Current action and preconditions to check: trajectory_clear

Your task: For each precondition in the list above, predict whether it will hold at this action.

Consider the current scene as observed from the mobile robot's camera, and analyze the predicted future states of all dynamic agents (e.g., people, animals, vehicles, or any moving entities) within the NEXT SECOND.

IMPORTANT: Only answer "very likely" if you are absolutely certain—based on strong, clear evidence—that a dynamic agent will violate the precondition in the predicted future state. Do NOT answer "very likely" for unlikely, ambiguous, or low-probability risks.

Ask yourself for each precondition: Is there a high probability, with clear and convincing evidence, that the predicted future states of any dynamic agent will interfere with the predicted future state of the currently executing action within the NEXT SECOND, causing that precondition to fail?

Assess the risk level based on these predictions. Use "likely" or "very likely" if motions create a clear risk of interference.

Use "neutral" or "improbable" if agents are nearby but their predicted paths are clearly diverging or non-conflicting.

Failure Risk Categories: "very improbable", "improbable", "neutral", "likely", "very likely"

Answer Format: Output ONLY the probability_of_failure value from these categories: "very improbable", "improbable", "neutral", "likely", "very likely"

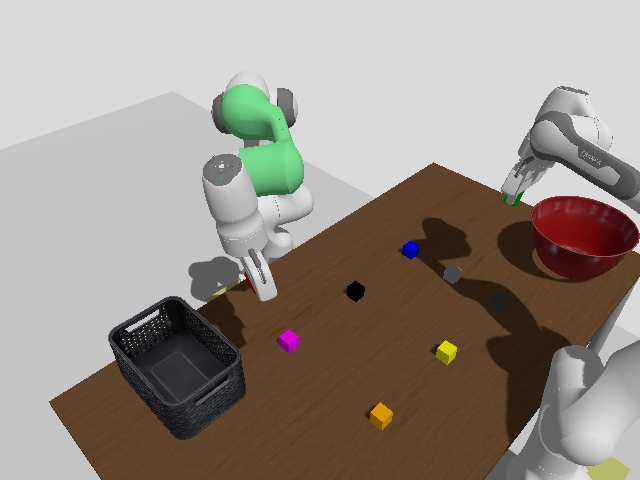

Answer: very improbable